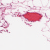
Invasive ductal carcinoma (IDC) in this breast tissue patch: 0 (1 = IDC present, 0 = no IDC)